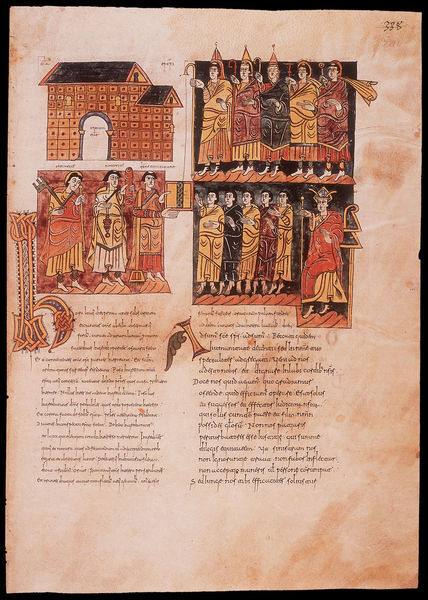
Titel: Codex Albeldense
Institution: (bei) Madrid, Biblioteca Real Monasterio de San Lorenzo de El Escorial, Patrimonio Nacional
Schlagwörter: menschen, männer, orange, schwarz, dach, gebäude, haus, rot, beige, alt, mützen, bibel, schrift, papier, bogen, bischof, kaiser, könig, papst, thron, verzierung, tor, buch, druck, initialen, seite, text, initiale, literatur, mittelalter, mönche, handschrift, wort, zepter, buchmalerei, kaligrafie, i, h, gefolgsleute, kalikraphie, klosterhandschrift